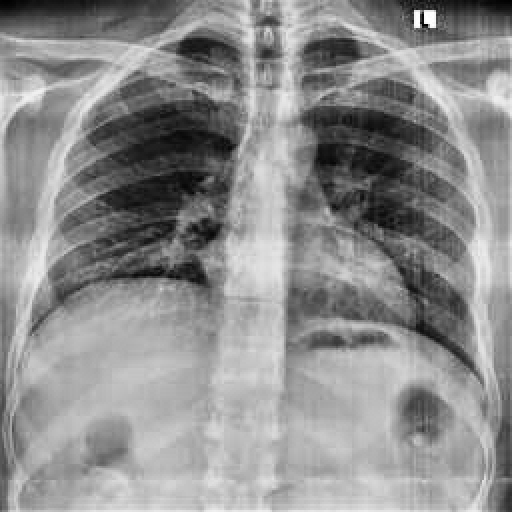
Finding: NORMAL